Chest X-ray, AP view. Patient: 19 years old, sex M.
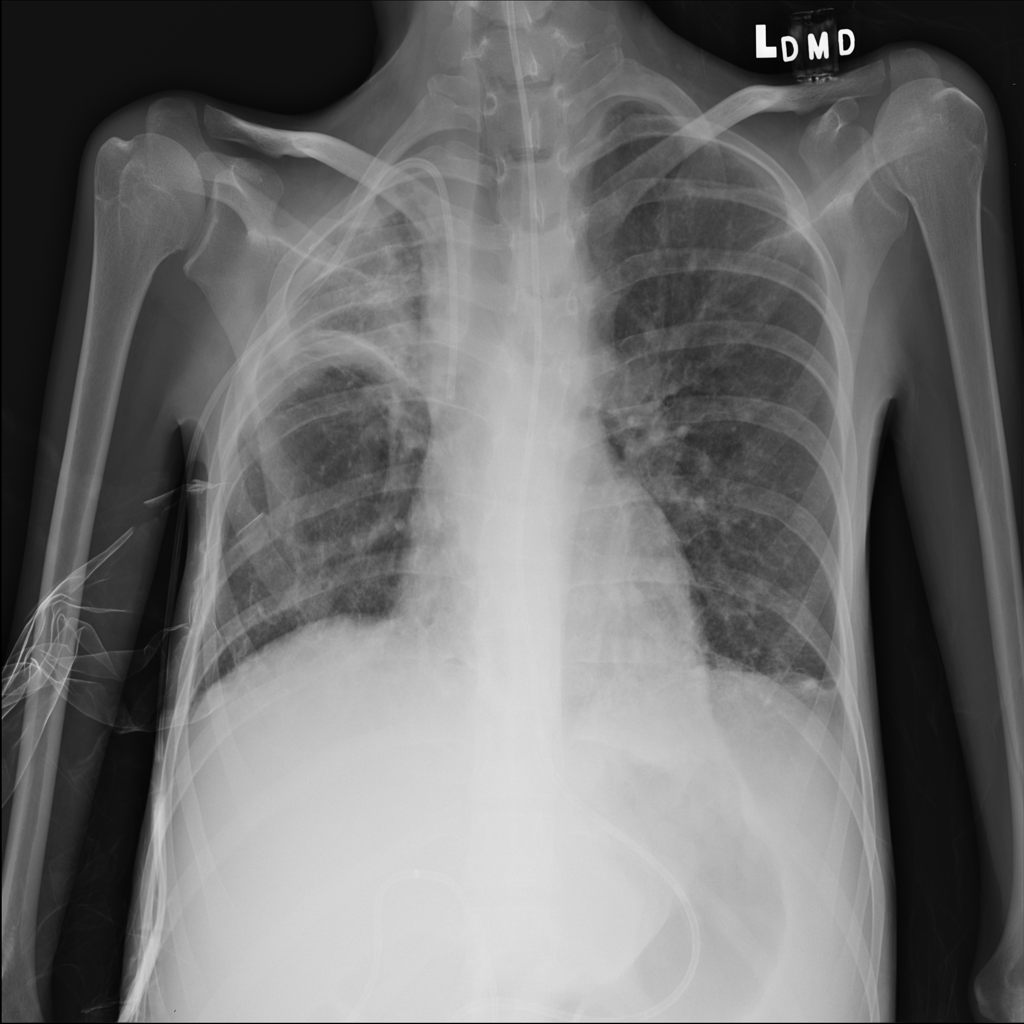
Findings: Infiltration